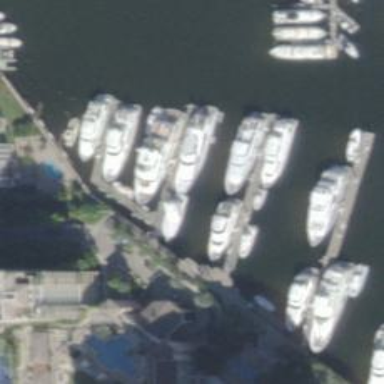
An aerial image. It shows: Marina on leisure land.